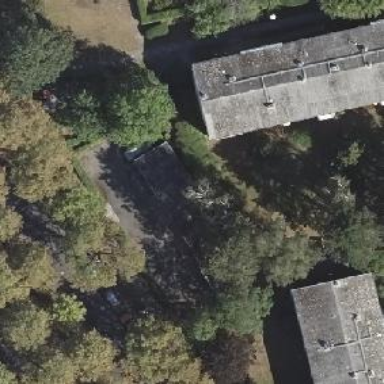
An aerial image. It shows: Group of garages.